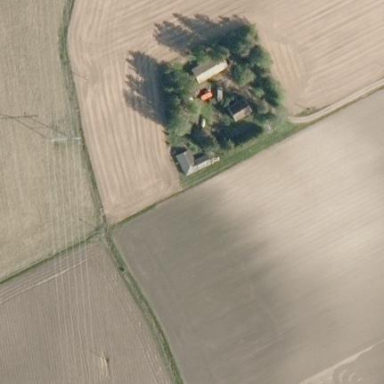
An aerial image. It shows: Farmyard area.